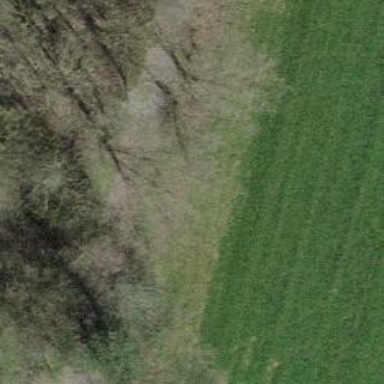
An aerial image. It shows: Brown bench.